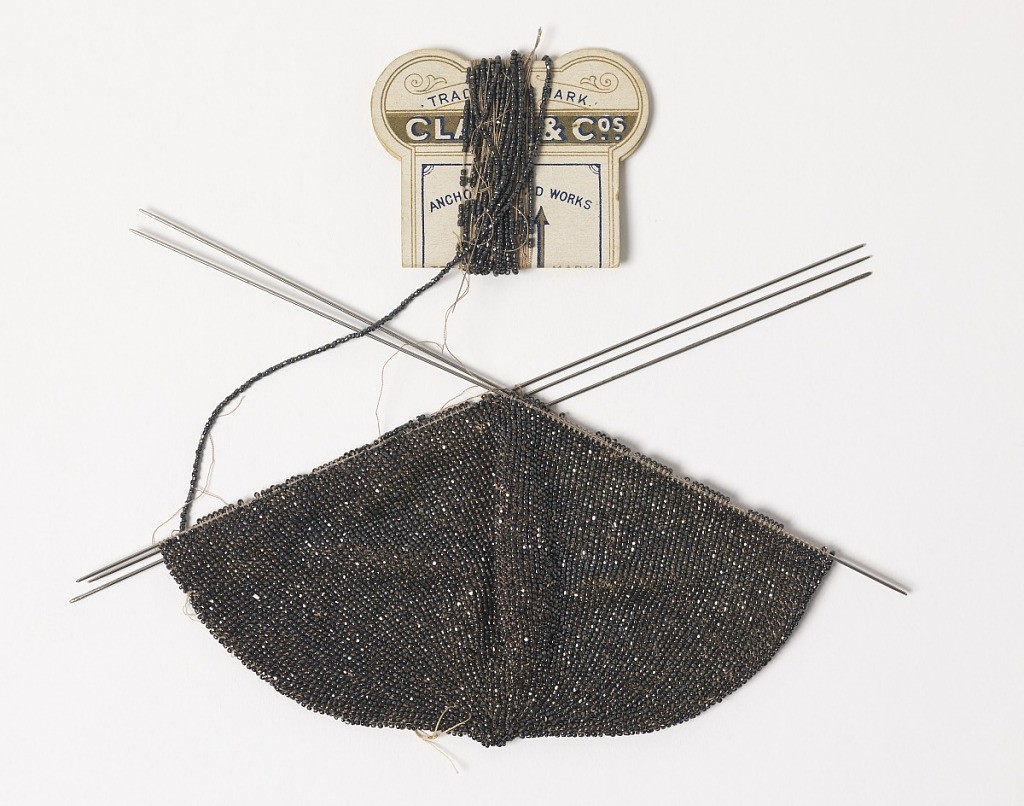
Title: Unfinished bag
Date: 19th century
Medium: silk thread, cut steel beads Technique: knitted Label: Knitted silk thread, cut steel beads
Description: Unfinished piece of beaded knitting, still on five fine steel knitting needles, probably intended to make a bag.